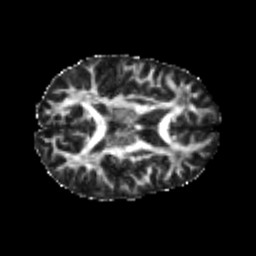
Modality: FA
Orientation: axial
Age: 20
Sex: female
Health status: healthy
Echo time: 0.074 s